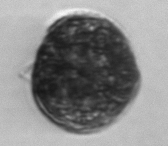
Label: Alexandrium_catenella